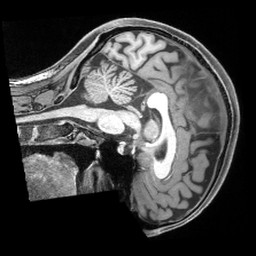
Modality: T1w
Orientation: sagittal
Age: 23
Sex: female
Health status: healthy
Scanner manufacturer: siemens
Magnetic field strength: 3 T
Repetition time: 2.4 s
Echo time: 0.00194 s